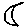
Label: moon